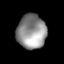
Tissue: lung
Cell type: Epithelial cells
Senescence score: 0.1873
Nuclear area (px): 984
Mean DAPI intensity: 143.573